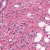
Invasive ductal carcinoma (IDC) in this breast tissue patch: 1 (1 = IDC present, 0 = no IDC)